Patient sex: M
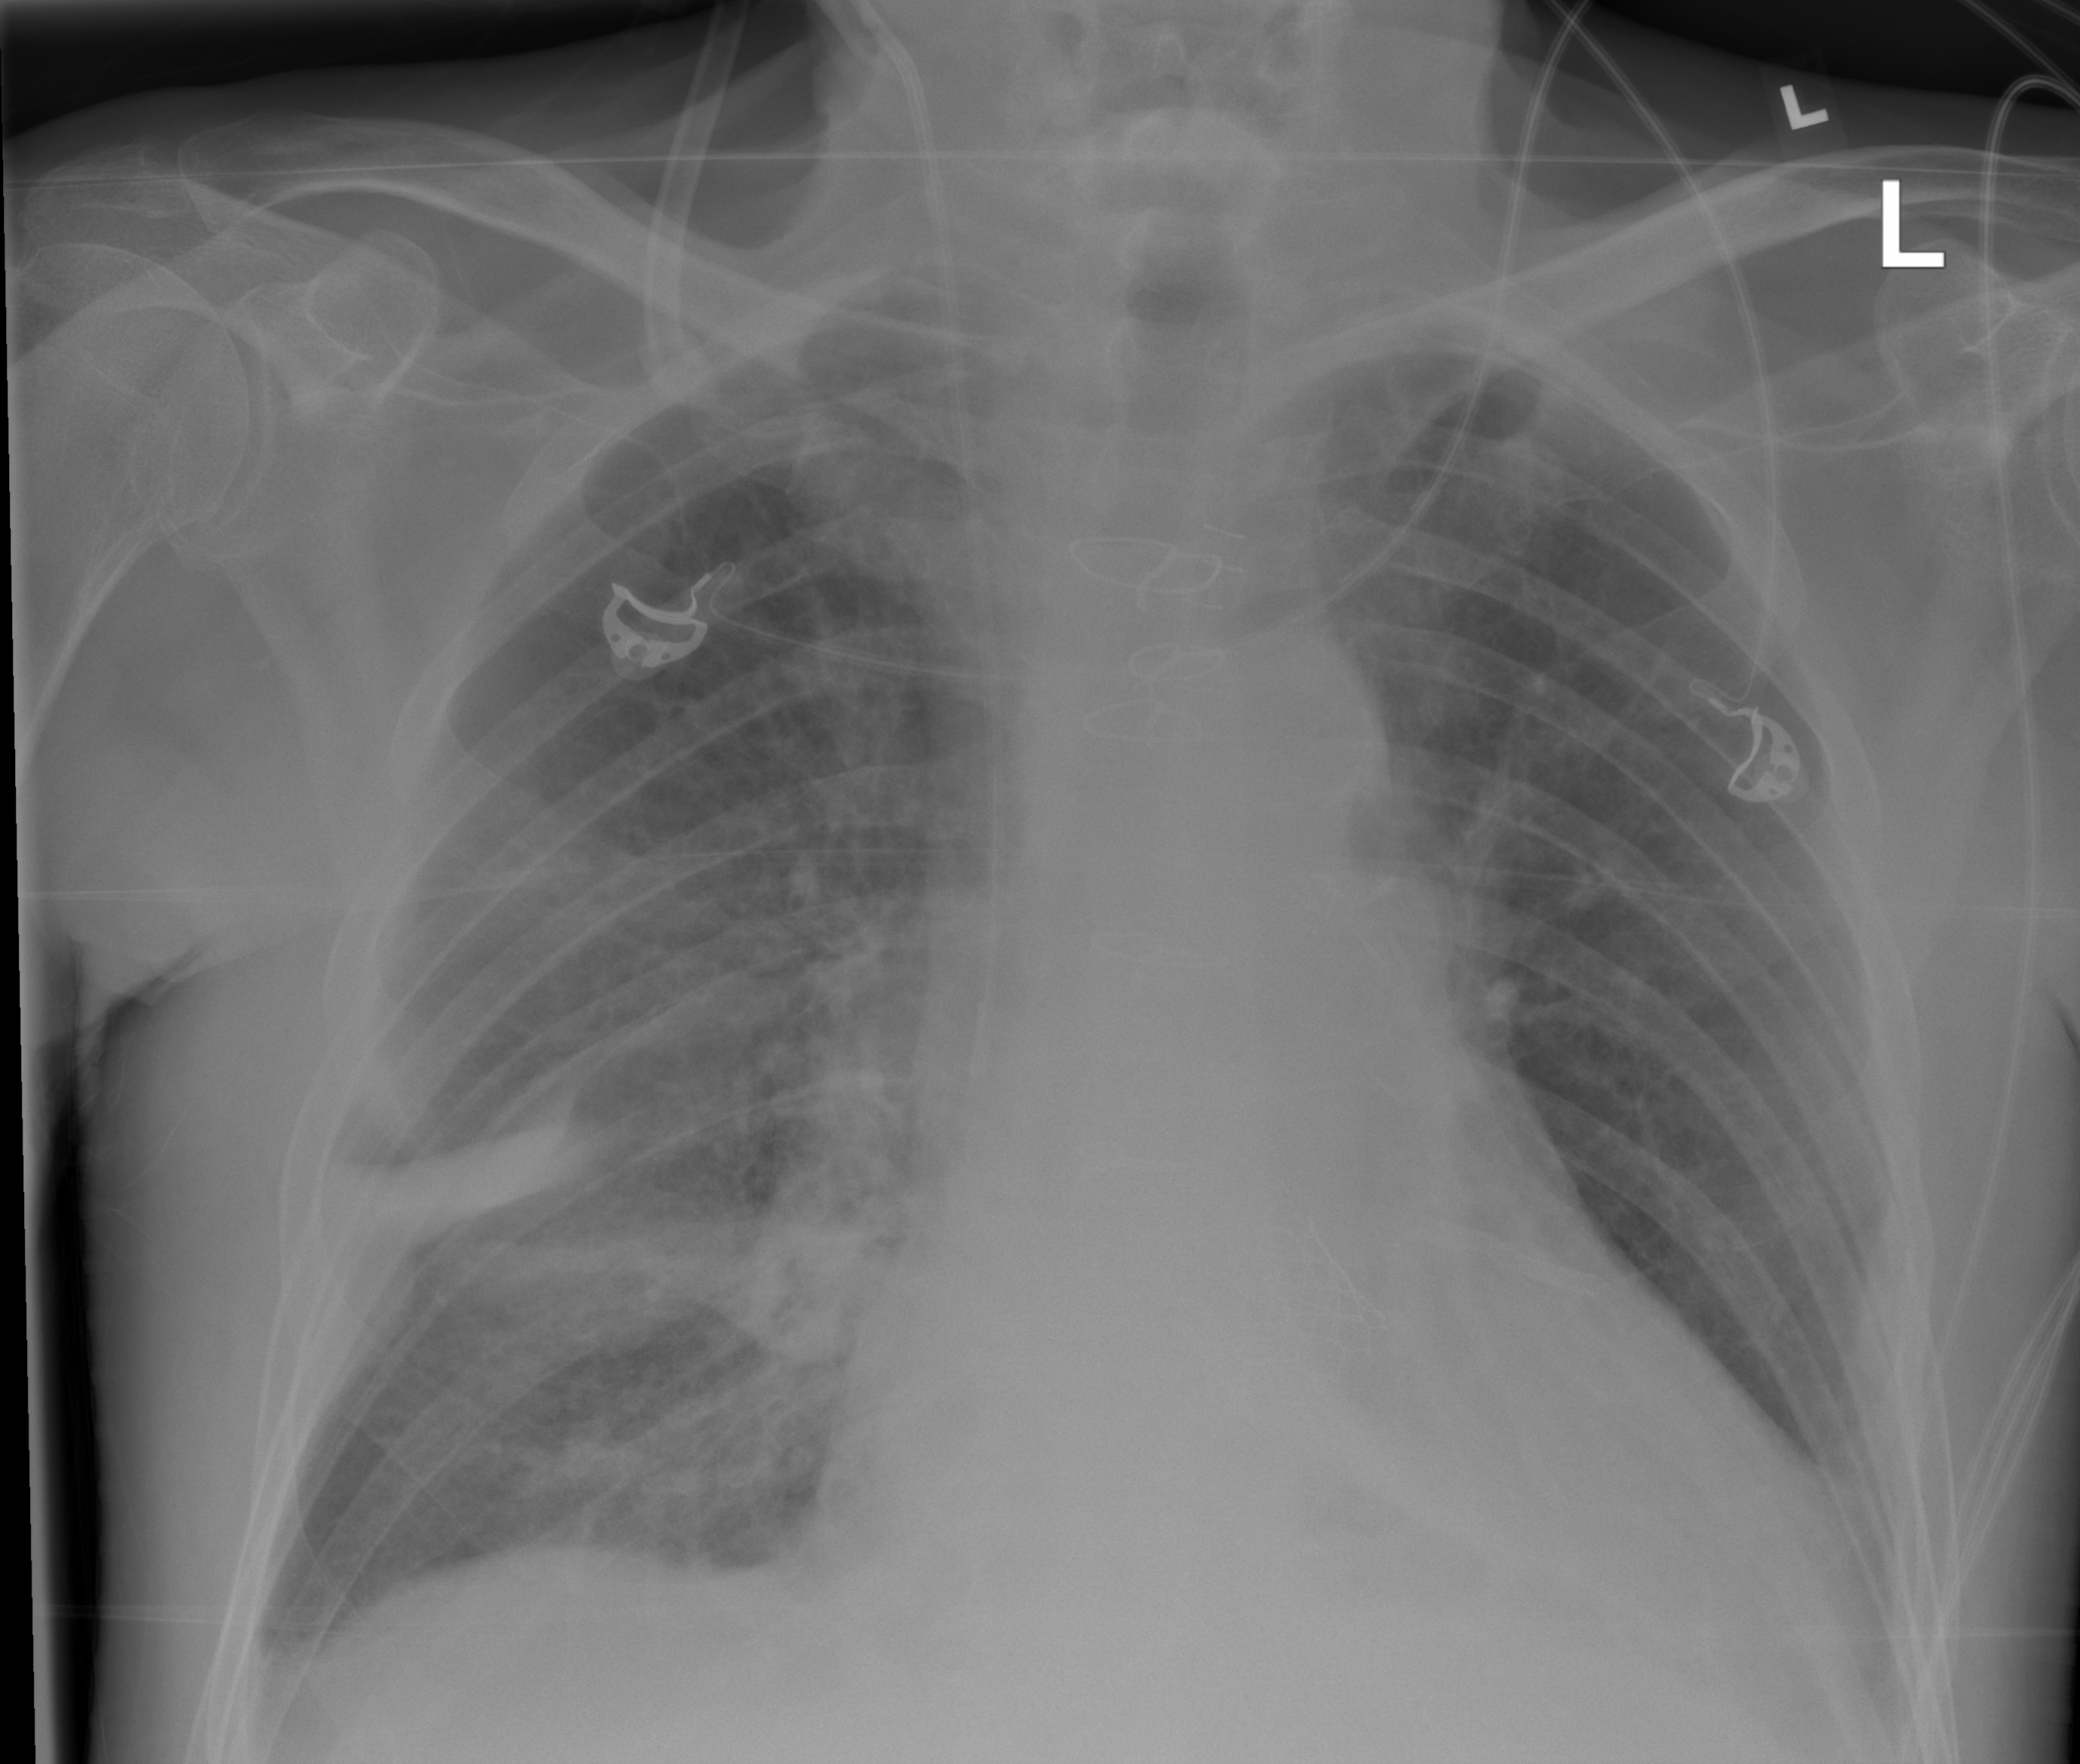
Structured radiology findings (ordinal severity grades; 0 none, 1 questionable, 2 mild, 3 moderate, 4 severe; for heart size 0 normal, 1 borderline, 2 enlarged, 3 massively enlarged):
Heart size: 2
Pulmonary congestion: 2
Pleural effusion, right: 2
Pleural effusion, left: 2
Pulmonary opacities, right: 0
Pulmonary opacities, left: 0
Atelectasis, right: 2
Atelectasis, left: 0